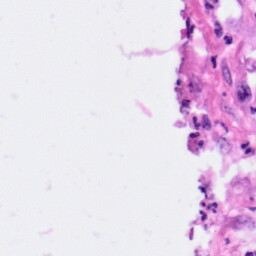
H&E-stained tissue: Pancreatic